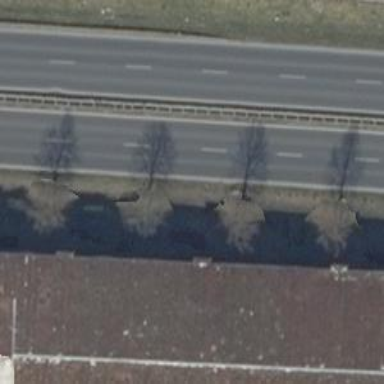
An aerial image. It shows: Avenue lined with deciduous broadleaved trees.